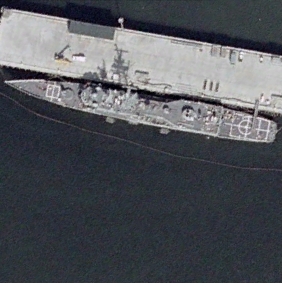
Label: Ticonderoga-class_cruiser